Question: I'm trying to setup a clean CSS to style a button to visually looks merged with the near input field.

I'm using this CSS currently:
'''
button {
position: relative;
left: -4px;
box-sizing: border-box;
padding: 0 10px;
margin: 0;
font-size: 17px;
border: 1px solid gray;
border-radius: 0 3px 3px 0;
}
'''
<URL>
The main problem is the usage of the 'left' property, I don't think it's a good practice, mostly because it's not handled correctly on all browsers.
The other problem is that this code in Internet Explorer and Firefox makes the button not high as the input field.
So I was looking for some help to write a better code cross-browser and cleaner.
Personally I don't care if is needed a wrapper element or any other HTML element, I just need a clean code, cross browser and that works well.
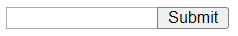
Answer:
'''
<span class="inputWithButton">
<input type="text"><button>Submit</button>
</span>
'''
'''
input, button{outline: none;}
.inputWithButton{
display:inline-block;
overflow:hidden;
border:1px solid gray;
border-radius: 3px;
}
.inputWithButton > *{
vertical-align:top;
border:0;
margin:0;
padding: 3px 10px;
}
.inputWithButton > input[type=text]{
width:150px;
}
.inputWithButton > button{
border-left:1px solid gray;
background:#eee;
cursor:pointer;
width:70px;
}
.inputWithButton > button::-moz-focus-inner {
border: 0;
}
'''
DEMO with higher paddings and different borders colors : <URL>

'span'